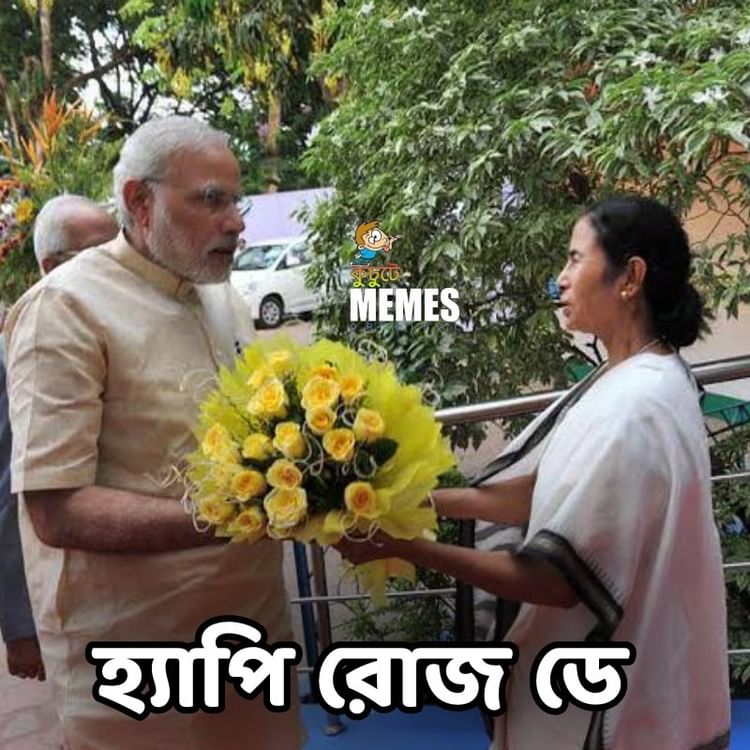
Text: হ্যাপি রোজ ডে
Label: Hate
Hate category: Political
Targeted group: Organization